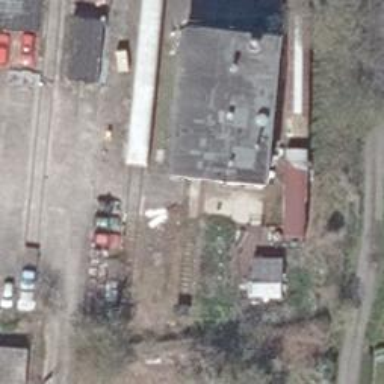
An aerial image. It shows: Railway spur service.